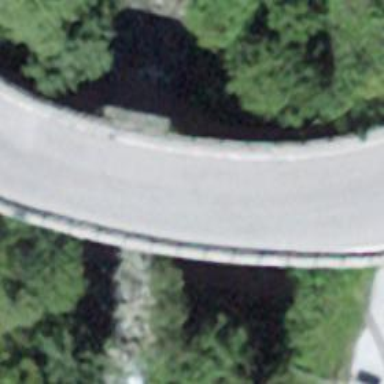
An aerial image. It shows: Tertiary road passing over bridge.